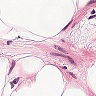
Metastatic tissue present: no